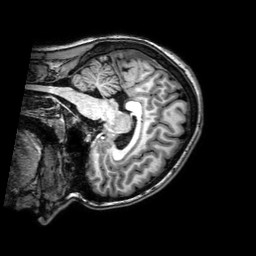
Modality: T1w
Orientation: sagittal
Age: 20
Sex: female
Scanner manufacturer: philips
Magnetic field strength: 3 T
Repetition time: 8.2 s
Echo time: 0.0037 s